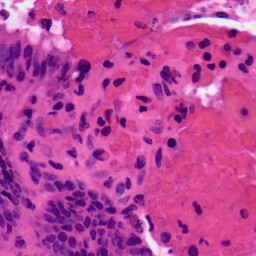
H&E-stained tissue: Colon